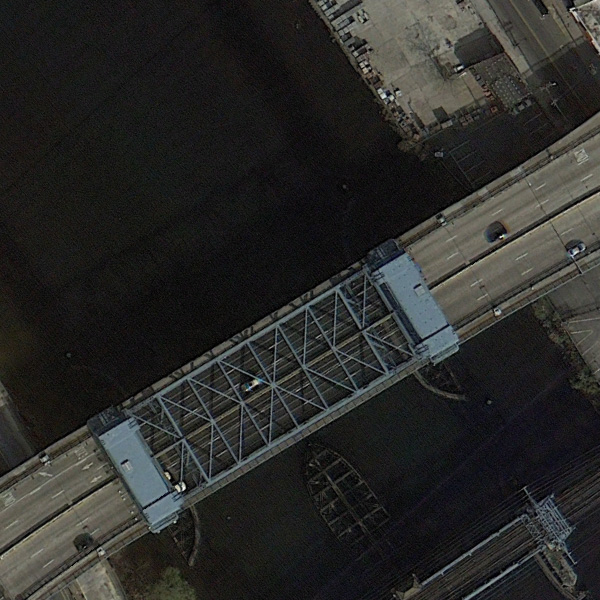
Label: Bridge